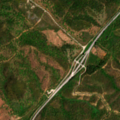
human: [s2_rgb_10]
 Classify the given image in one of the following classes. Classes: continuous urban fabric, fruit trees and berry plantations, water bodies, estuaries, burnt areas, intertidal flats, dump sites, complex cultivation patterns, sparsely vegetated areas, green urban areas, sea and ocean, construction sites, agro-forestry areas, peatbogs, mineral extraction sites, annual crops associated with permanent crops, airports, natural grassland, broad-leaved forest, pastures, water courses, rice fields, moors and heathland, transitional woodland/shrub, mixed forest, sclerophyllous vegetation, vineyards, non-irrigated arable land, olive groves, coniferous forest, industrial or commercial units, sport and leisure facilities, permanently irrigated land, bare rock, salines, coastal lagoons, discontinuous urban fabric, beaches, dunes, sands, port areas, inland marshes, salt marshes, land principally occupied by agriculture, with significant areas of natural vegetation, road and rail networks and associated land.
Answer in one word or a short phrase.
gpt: continuous urban fabric